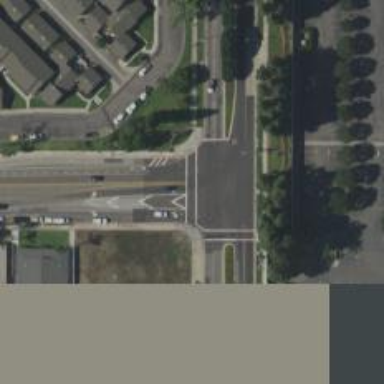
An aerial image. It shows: Marked road crossing.